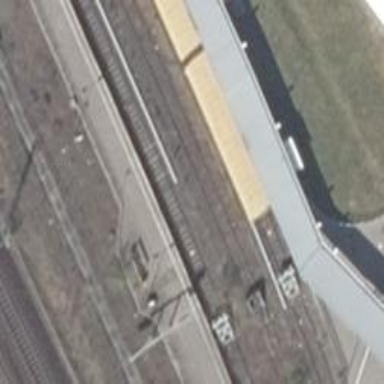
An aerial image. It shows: Light rail stop with public transport stop position along the railway.